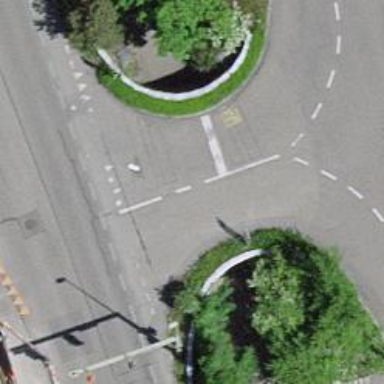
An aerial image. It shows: Footway passing through tunnel.